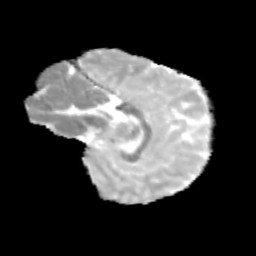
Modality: MD
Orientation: sagittal
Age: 10
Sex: female
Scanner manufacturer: siemens
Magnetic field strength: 3 T
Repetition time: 3.8 s
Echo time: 0.07 s